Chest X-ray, PA view. Patient: 19 years old, sex M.
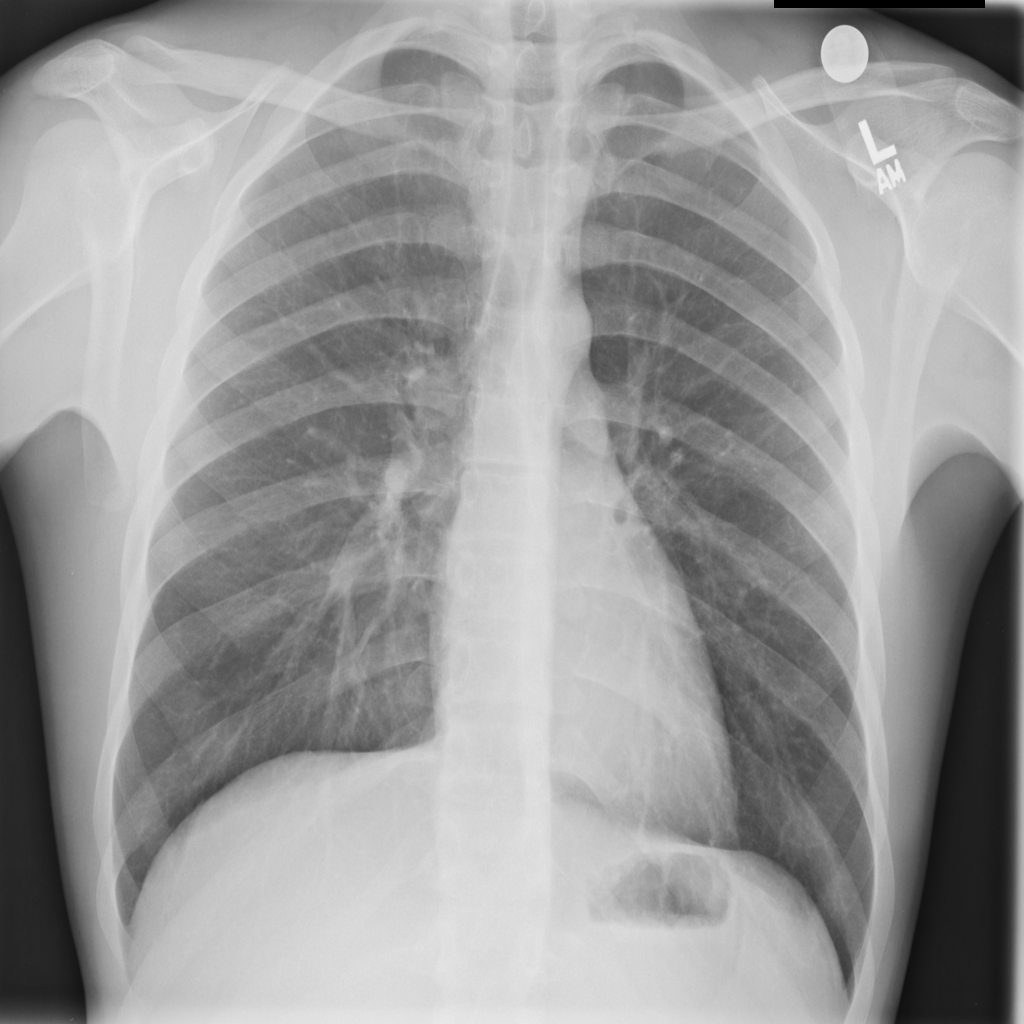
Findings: No Finding